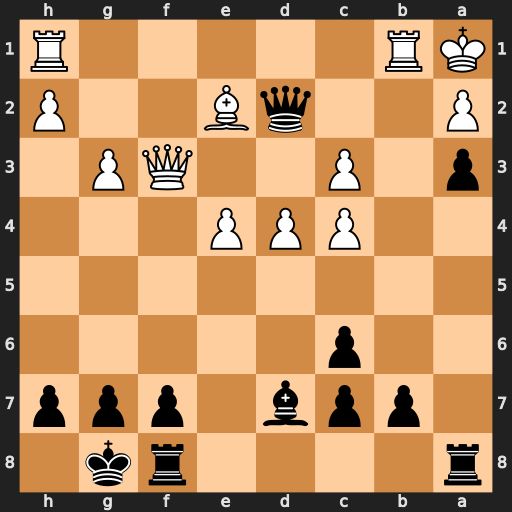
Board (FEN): r4rk1/1ppb1ppp/2p5/8/2PPP3/p1P2QP1/P2qB2P/KR5R
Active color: b
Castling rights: -
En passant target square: -
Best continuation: Bg4 Qd3 Qxe2 Qxe2 Bxe2